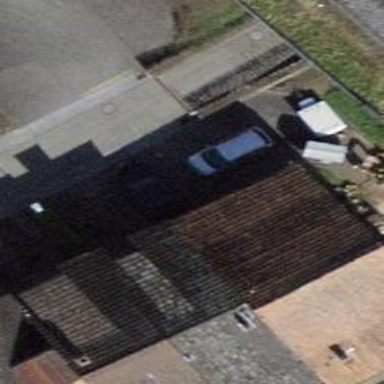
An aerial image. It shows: Building with tile roof.